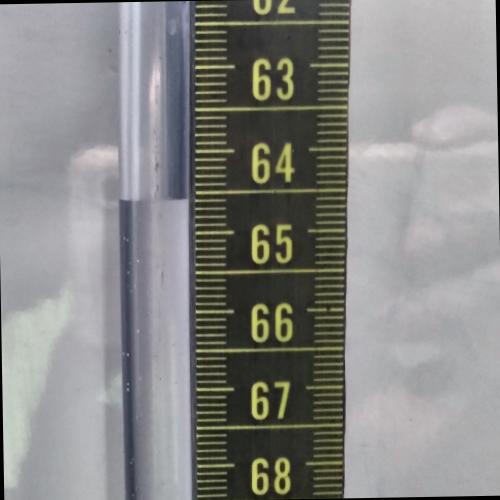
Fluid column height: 64.6 cm